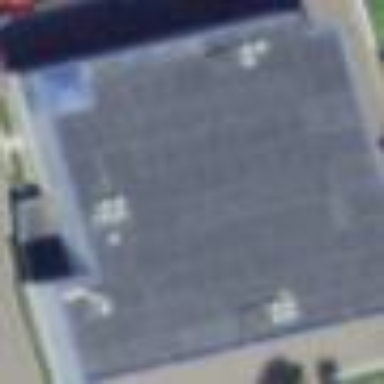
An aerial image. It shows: Commercial building with storage rental shop inside.